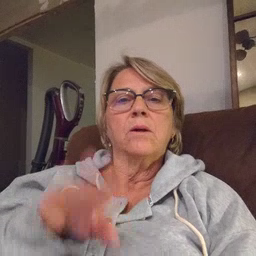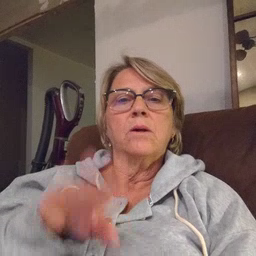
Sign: elephant